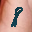
Label: 8